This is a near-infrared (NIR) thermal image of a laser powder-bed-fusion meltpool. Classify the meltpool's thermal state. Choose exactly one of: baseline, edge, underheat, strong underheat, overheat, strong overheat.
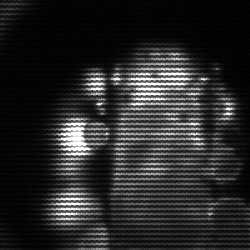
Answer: strong underheat